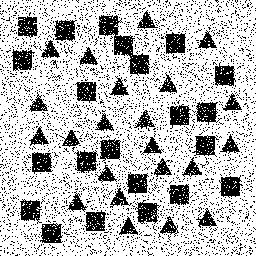
Squares: 22
Triangles: 22
Stars: 0
Total shapes: 44